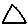
Label: triangle